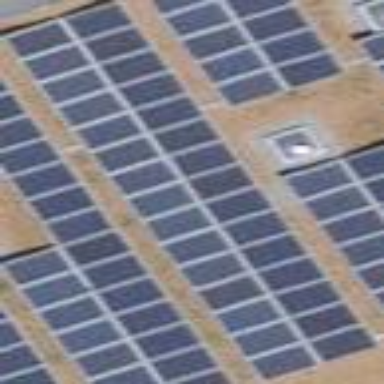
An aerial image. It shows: Solar power generator using photovoltaic method with solar photovoltaic panel types.